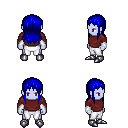
a pixel art fantasy rpg character, male body template, dark elf, purple skin, maroon long-sleeve shirt, white pants, blue unkempt hairstyle, white cloth bracers, metal boots, four views (front, back, left, right), 2x2 character sprite sheet, small pixel art, hard edges, no anti-aliasing